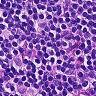
Metastatic tissue present: no